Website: apple
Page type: customer-info-address
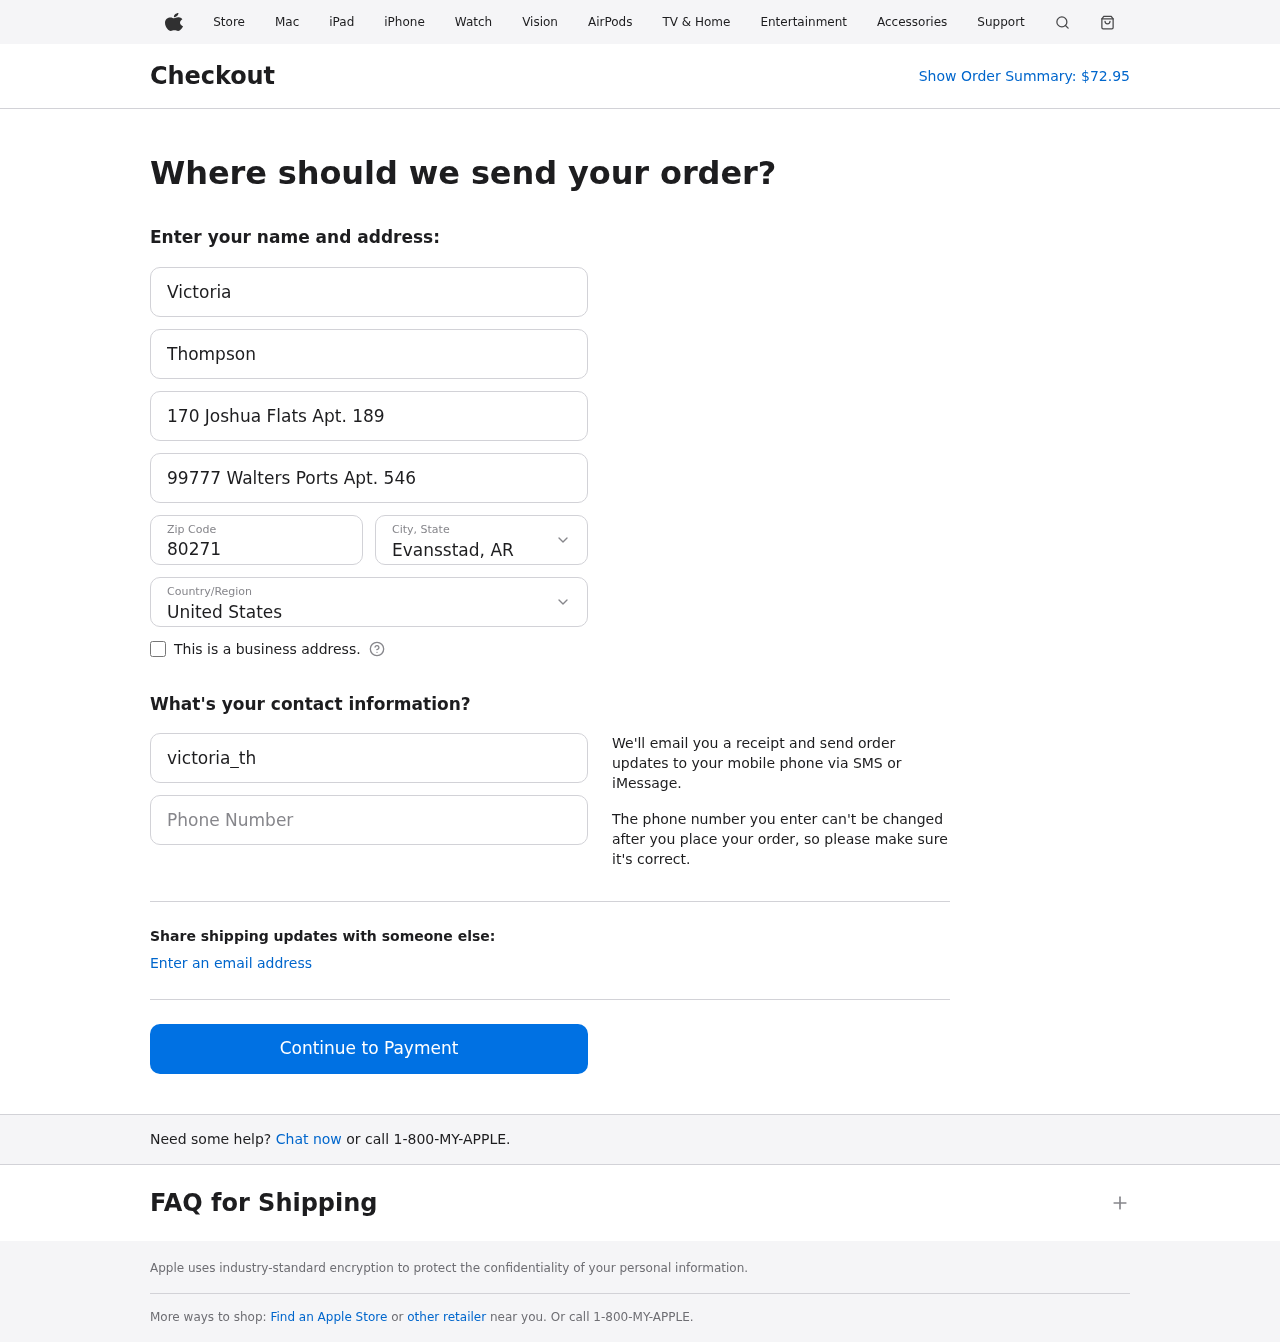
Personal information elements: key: PII_CITY_STATE
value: Evansstad, AR
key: PII_COUNTRY
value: United States
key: PII_EMAIL
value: victoria_thompson@yahoo.com
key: PII_FIRSTNAME
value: Victoria
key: PII_LASTNAME
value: Thompson
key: PII_PHONE
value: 5572074577
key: PII_POSTCODE
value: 80271
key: PII_STREET
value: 170 Joshua Flats Apt. 189
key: PII_STREET2
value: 99777 Walters Ports Apt. 546
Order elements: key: ORDER_TOTAL
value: $72.95